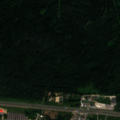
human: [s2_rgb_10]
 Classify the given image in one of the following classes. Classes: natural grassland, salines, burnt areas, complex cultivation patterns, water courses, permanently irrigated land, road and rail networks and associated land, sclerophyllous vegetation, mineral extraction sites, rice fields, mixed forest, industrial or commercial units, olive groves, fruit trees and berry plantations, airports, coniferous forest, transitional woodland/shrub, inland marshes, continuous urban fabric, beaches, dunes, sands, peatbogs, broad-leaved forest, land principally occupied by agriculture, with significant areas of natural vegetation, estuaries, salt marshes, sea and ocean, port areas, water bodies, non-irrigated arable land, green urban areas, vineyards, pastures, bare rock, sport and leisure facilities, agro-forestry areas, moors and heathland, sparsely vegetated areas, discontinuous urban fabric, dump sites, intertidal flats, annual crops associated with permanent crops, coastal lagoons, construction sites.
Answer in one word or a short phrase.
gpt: industrial or commercial units, road and rail networks and associated land, green urban areas